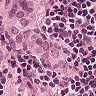
Metastatic tissue present: yes